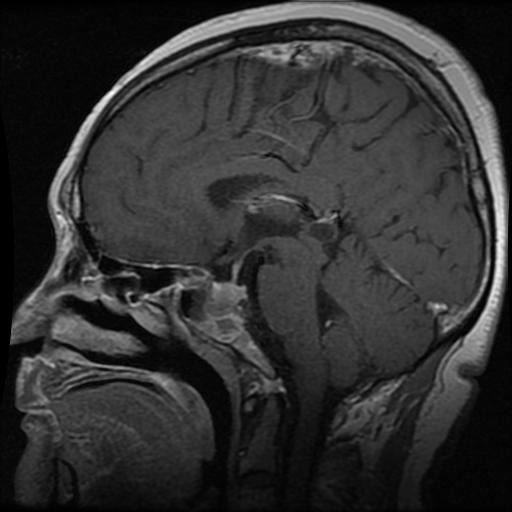
Label: pituitary